Question: I'm creating a custom Wordpress Theme and I can't seem to get the single.php template to work. Below is the code I have written. The title comes up but the content doesn't. Any Ideas why it isn't?
'''
<?php
/**
* The Template for displaying all single posts.
*/
get_header(); ?>
<div id="content" role="main">
<div <?php post_class() ?> id="post-<?php the_ID(); ?>">
<h2><a href="<?php the_permalink() ?>" rel="bookmark" title="Permanent Link to <?php the_title_attribute(); ?>"><?php the_title(); ?></a></h2>
<small><?php the_time('F jS, Y') ?> <!-- by <?php the_author() ?> --></small>
<div class="entry">
<?php the_content(); ?>
</div>
<p class="postmetadata"><?php the_tags('Tags: ', ', ', '<br />'); ?> Posted in <?php the_category(', ') ?> | <?php edit_post_link('Edit', '', ' | '); ?> <?php comments_popup_link('No Comments "', '1 Comment "', '% Comments "'); ?></p>
</div>
</div><!-- #content -->
'''
See here for a screenshot of the output:

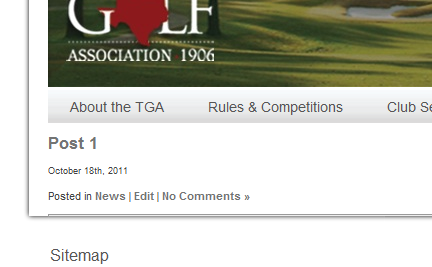
Answer: 'the_content()' is not displaying because it has to be inside the - <URL>
You need to change your code to this:
'''
if ( have_posts() ) : while ( have_posts() ) : the_post();
the_content();
endwhile;
else:
<p><?php _e('Sorry, no posts matched your criteria.'); ?></p>
endif;
'''
You can leave out the 'else' if you are always sure you have content to display :) Or just take look at the original 'single.php' where you can find always surrounds 'the_content()'
Here is the whole single.php you might wanna use/start with:
'''
<?php
/**
* The Template for displaying all single posts.
*/
get_header(); ?>
<div id="content" role="main">
<?php if ( have_posts() ) : while ( have_posts() ) : the_post(); ?>
<div <?php post_class() ?> id="post-<?php the_ID(); ?>">
<h2><a href="<?php the_permalink() ?>" rel="bookmark" title="Permanent Link to <?php the_title_attribute(); ?>"><?php the_title(); ?></a></h2>
<small><?php the_time('F jS, Y') ?> <!-- by <?php the_author() ?> --></small>
<div class="entry">
<?php the_content(); ?>
</div>
<p class="postmetadata"><?php the_tags('Tags: ', ', ', '<br />'); ?> Posted in <?php the_category(', ') ?> | <?php edit_post_link('Edit', '', ' | '); ?> <?php comments_popup_link('No Comments "', '1 Comment "', '% Comments "'); ?></p>
</div>
<?php endwhile; endif; ?>
</div><!-- #content -->
'''